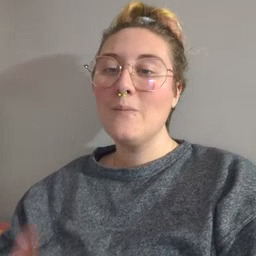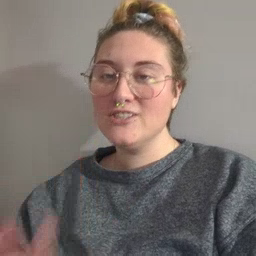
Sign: water